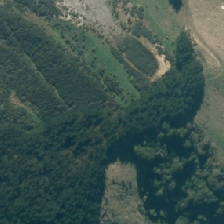
Land cover: manuka_kanuka